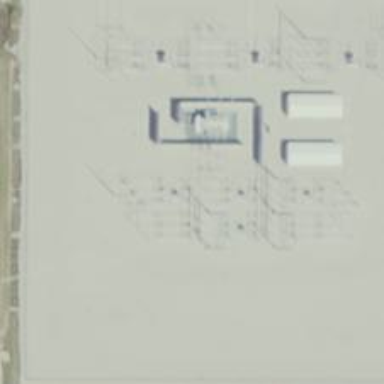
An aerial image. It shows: Switch used for power control.